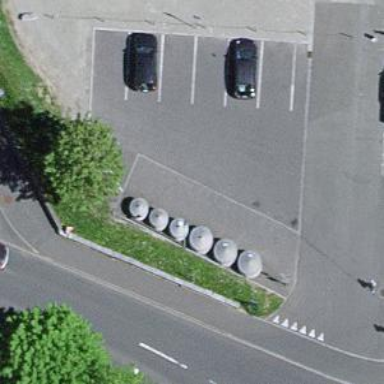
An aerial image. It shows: Recycling container at amenity designated for recycling.